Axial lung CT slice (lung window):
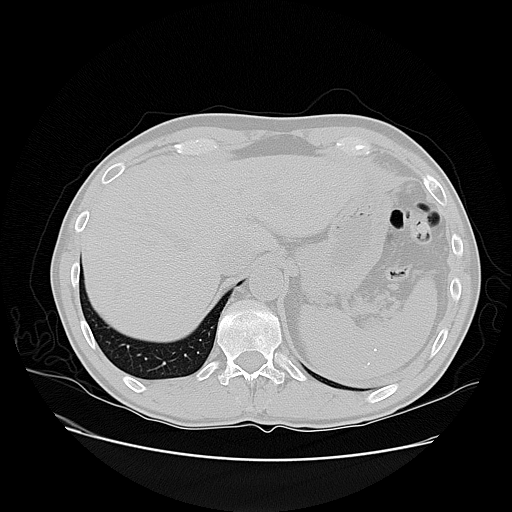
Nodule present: no